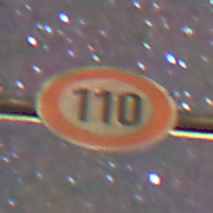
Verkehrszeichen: Geschwindigkeit110
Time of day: Night
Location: Outdoor (Suburban)
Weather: Clear
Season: NotSpecified
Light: Artificial